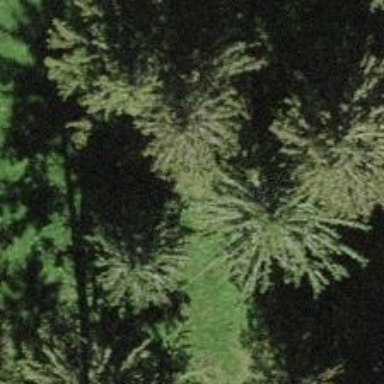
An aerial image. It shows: Beautiful woodland area.